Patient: sex F, age 74
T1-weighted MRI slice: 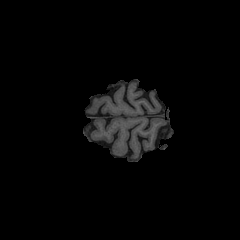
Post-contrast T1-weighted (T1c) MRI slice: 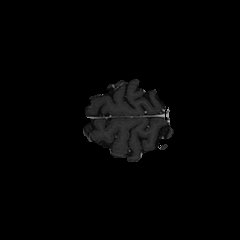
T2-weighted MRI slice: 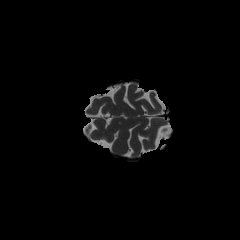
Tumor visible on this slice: no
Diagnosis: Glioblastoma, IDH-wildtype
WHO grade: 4